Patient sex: M
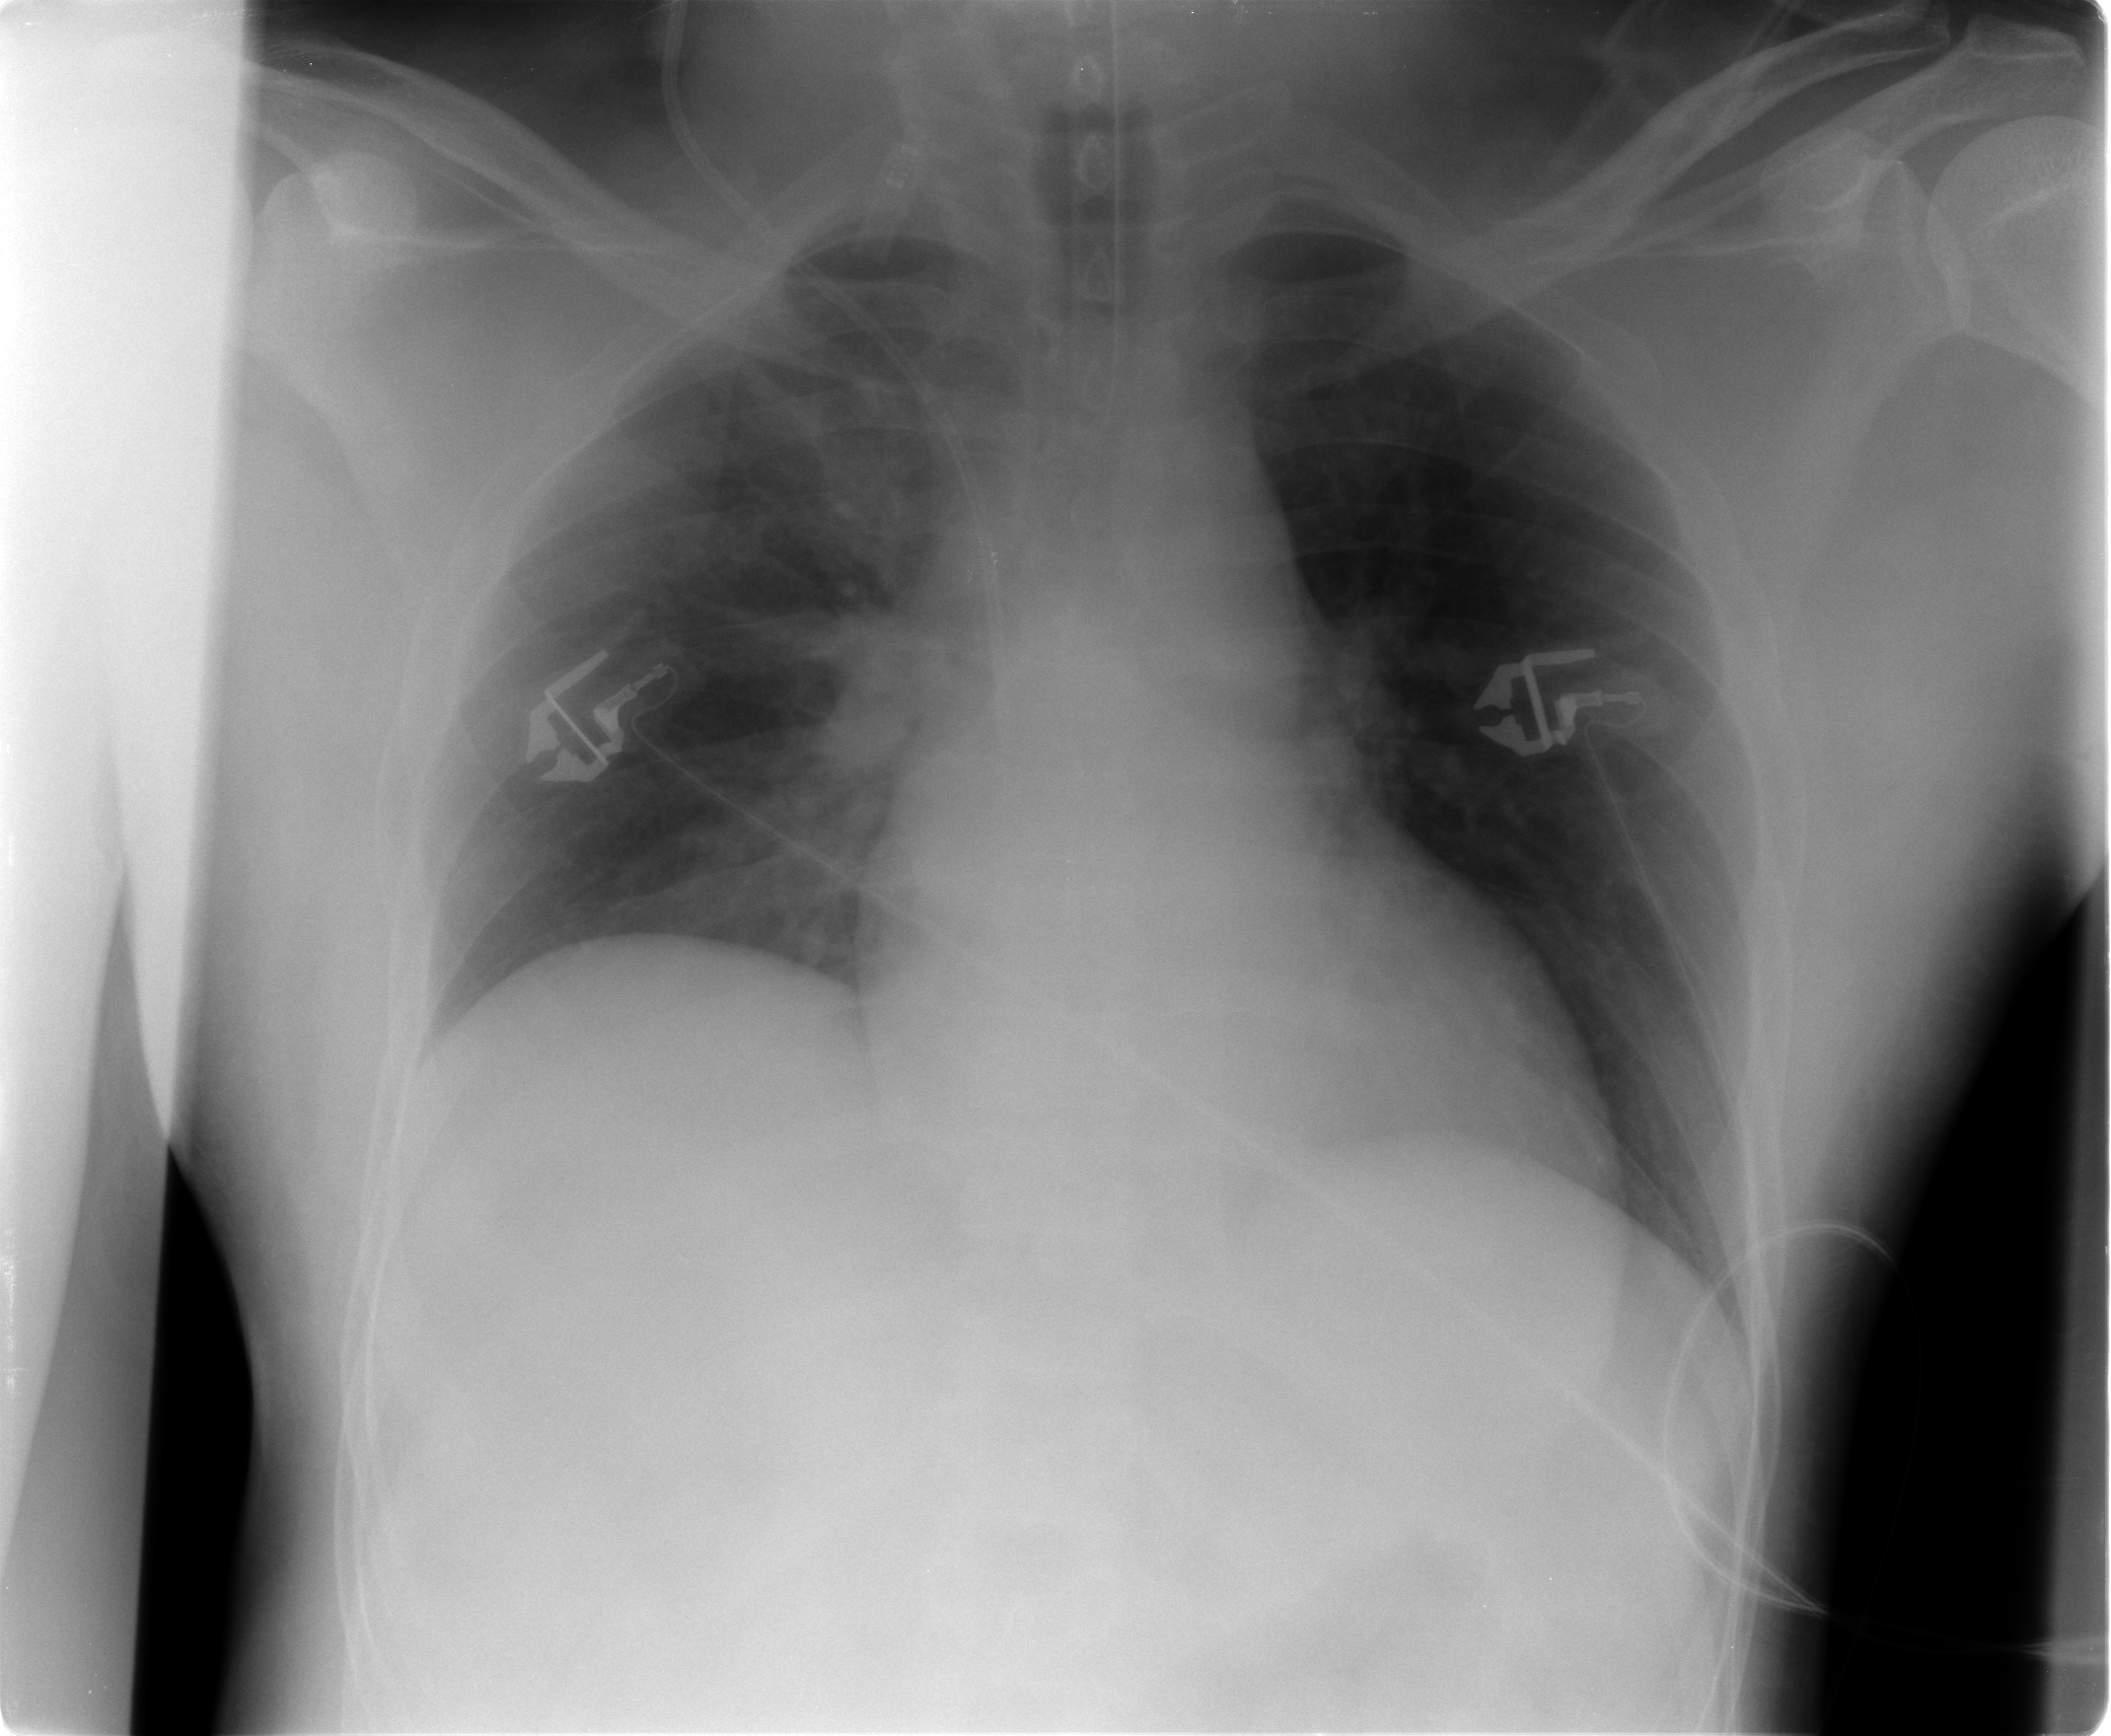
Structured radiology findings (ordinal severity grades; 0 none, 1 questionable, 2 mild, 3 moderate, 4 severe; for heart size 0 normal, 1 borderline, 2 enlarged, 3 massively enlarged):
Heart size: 1
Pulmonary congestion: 2
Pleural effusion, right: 0
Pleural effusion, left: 0
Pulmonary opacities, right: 2
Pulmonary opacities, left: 0
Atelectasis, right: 1
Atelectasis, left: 0